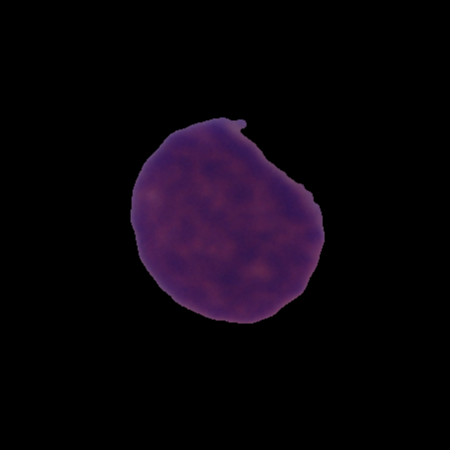
Label: cancer